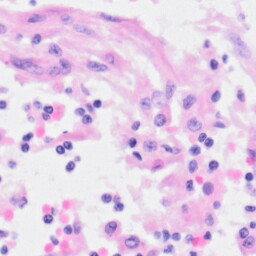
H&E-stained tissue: Kidney